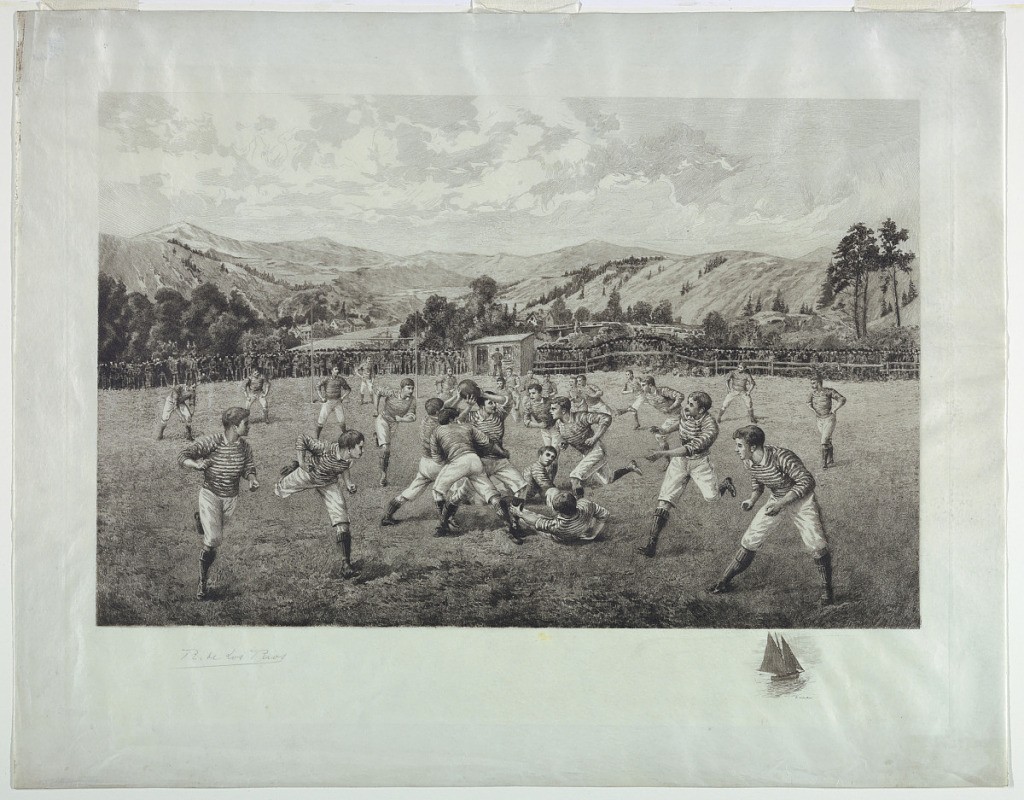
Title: Soccer Game
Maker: Ricardo de los Ríos, Spanish, 1847 - 1929
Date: ca. 1890
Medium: Engraving on vellum
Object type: Print
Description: Young men in striped shirts playing soccer; crowds washing from the fence. Mountains beyond. Lower right, a boat, with the artist's name. His signature in pencil, lower left.